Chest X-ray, PA view. Patient: 13 years old, sex F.
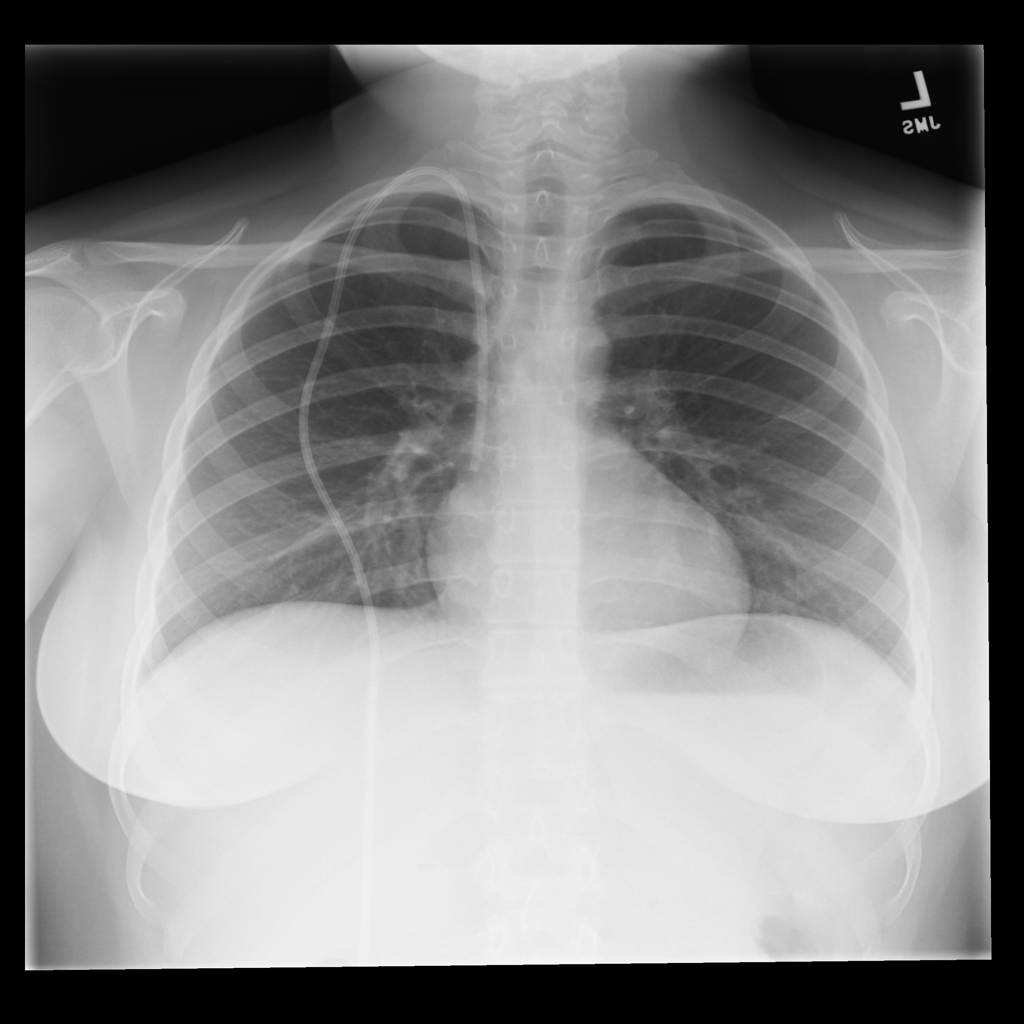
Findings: No Finding